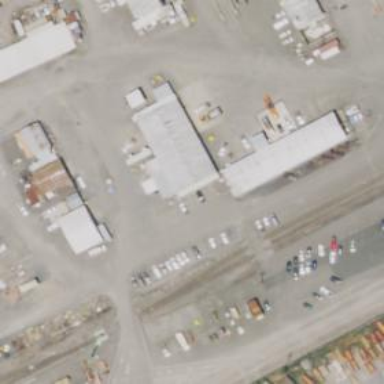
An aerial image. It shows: Railway siding for service.